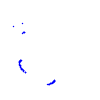
Particle: kaon